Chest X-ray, AP view. Patient: 44 years old, sex F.
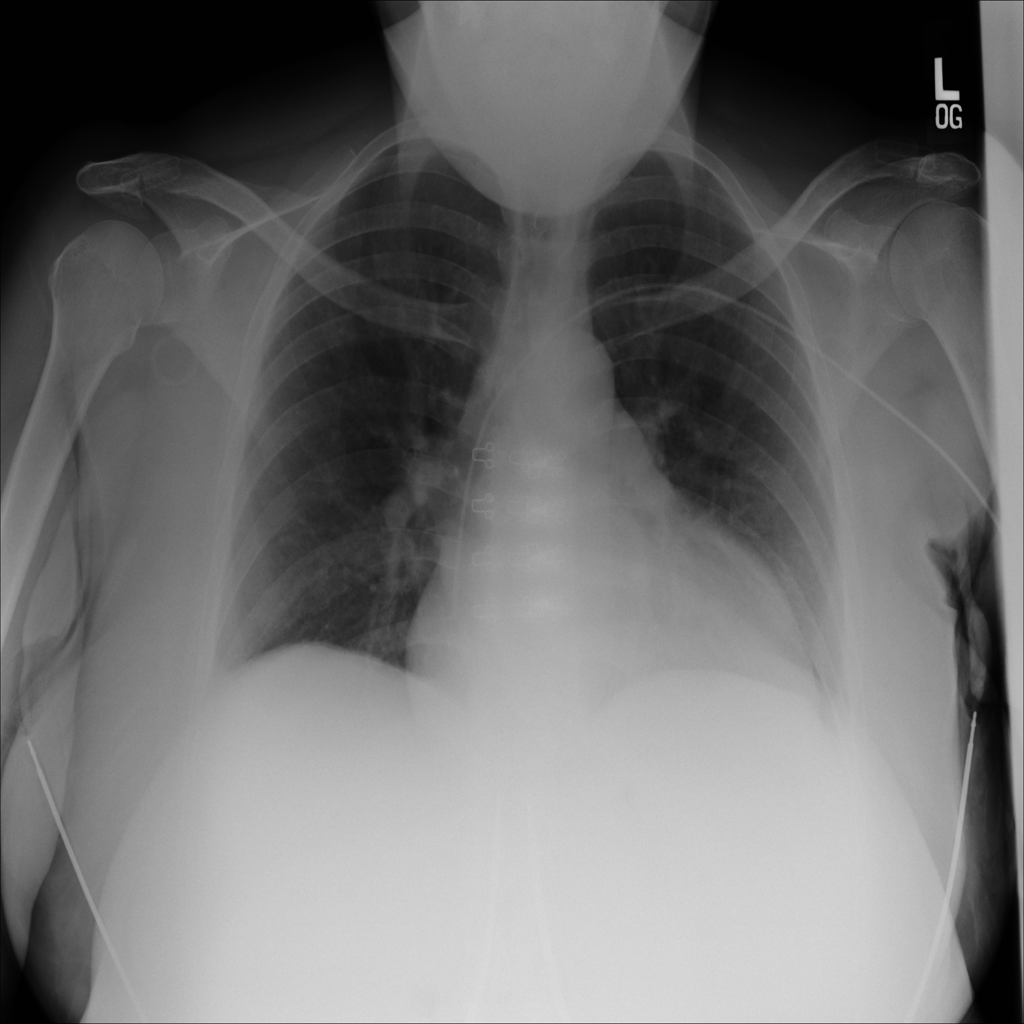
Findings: No Finding